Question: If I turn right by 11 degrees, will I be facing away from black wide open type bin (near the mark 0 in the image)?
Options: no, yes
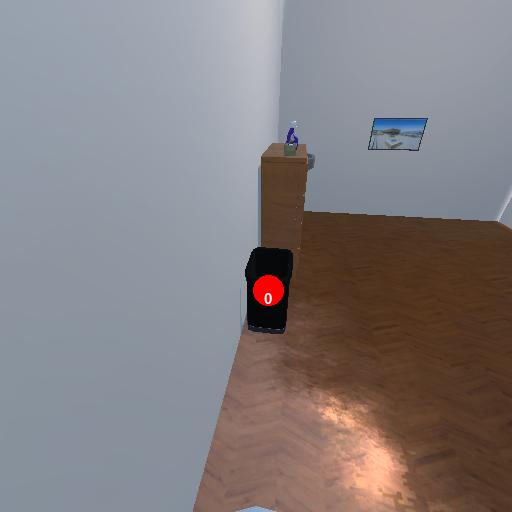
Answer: no